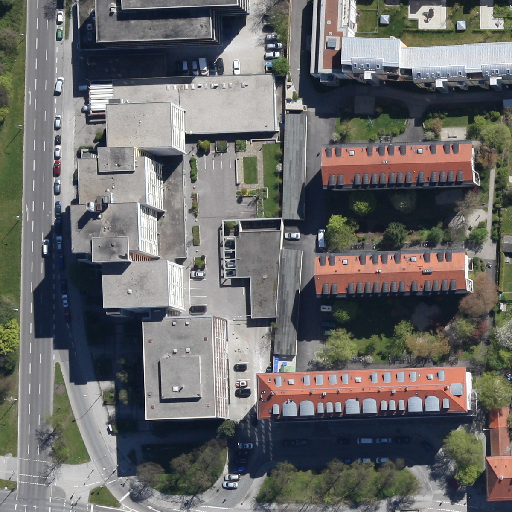
Referring expression: road marking